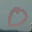
Label: 0